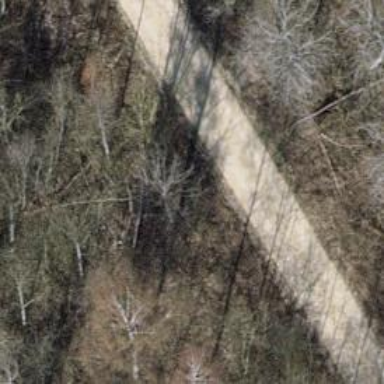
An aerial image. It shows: Unpaved track with grade2 tracktype.